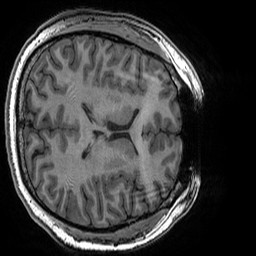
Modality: T1w
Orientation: axial
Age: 21
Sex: male
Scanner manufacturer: ge
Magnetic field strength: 3 T
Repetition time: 0.008184 s
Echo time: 0.003192 s